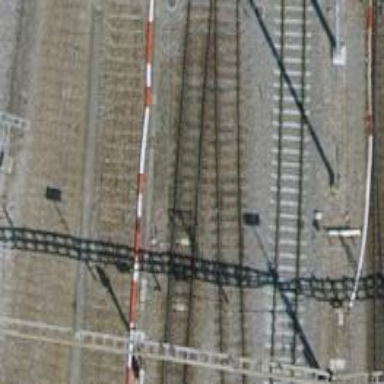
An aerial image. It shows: Single-track electrified railway service yard with contact line for trains.